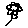
Label: flower